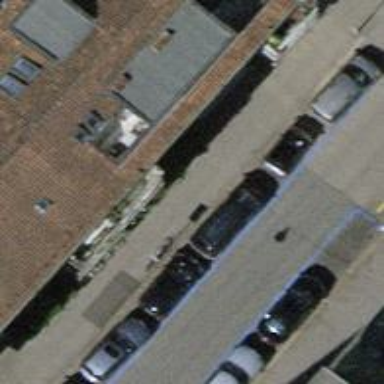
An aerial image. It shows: Parking lane.